Chest X-ray:
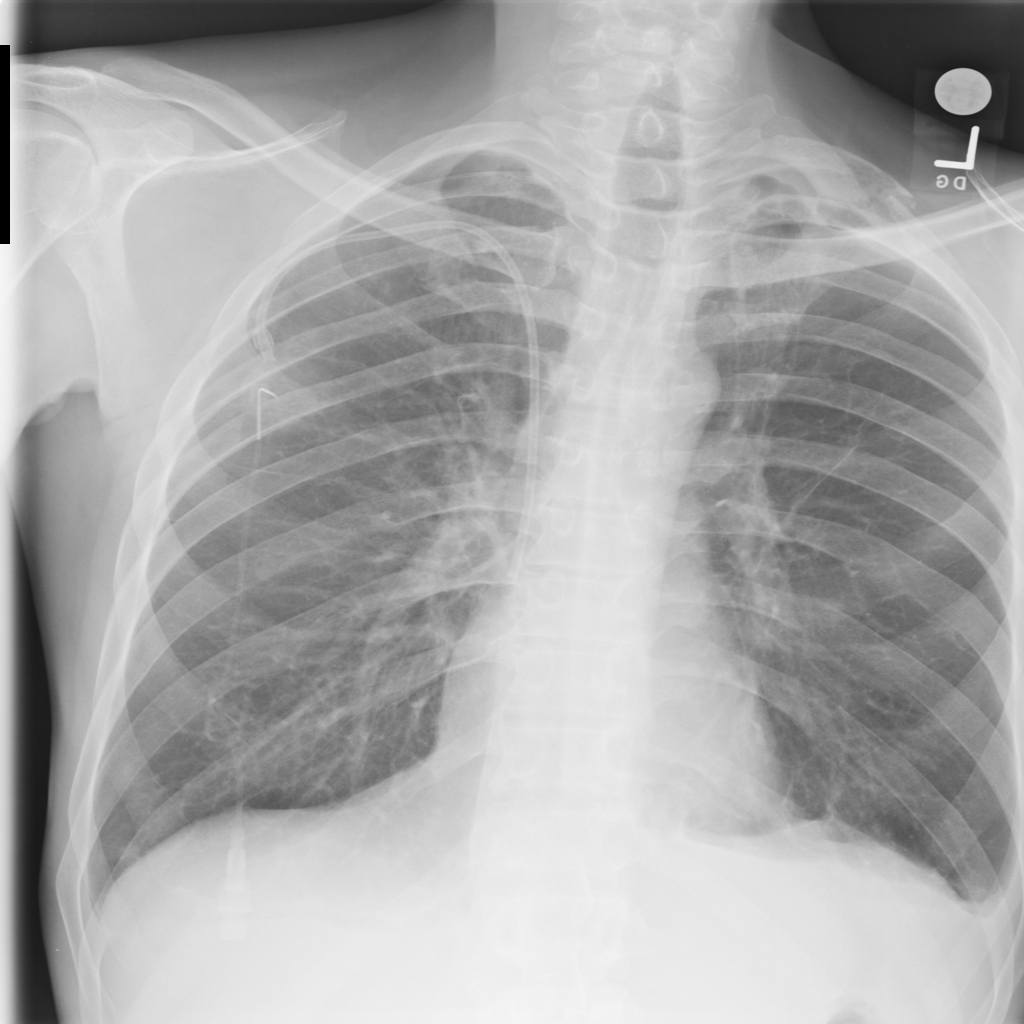
Findings: Consolidation, Fracture, Effusion
No abnormal finding: no